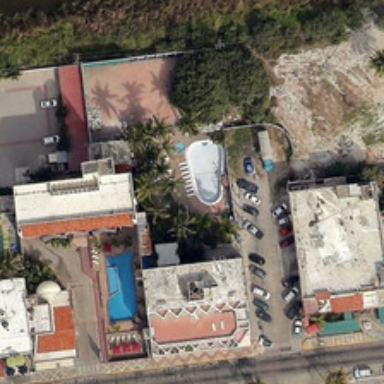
A lot of cars parked around the resort .